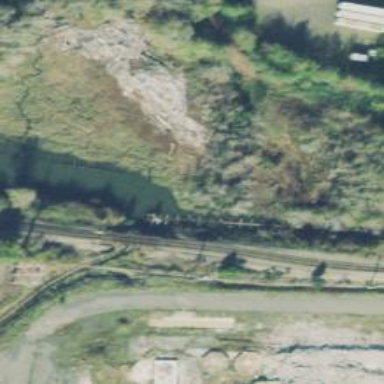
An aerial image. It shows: Abandoned railway.